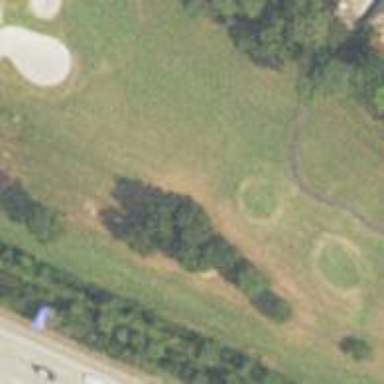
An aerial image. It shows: Golf fairway surrounded by grass.